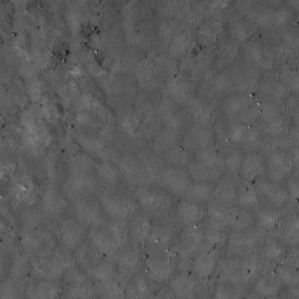
Label: non_frost